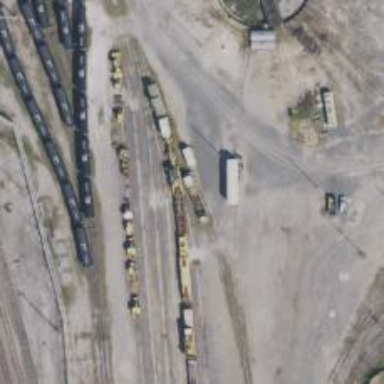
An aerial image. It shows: Railway yard used for servicing trains.